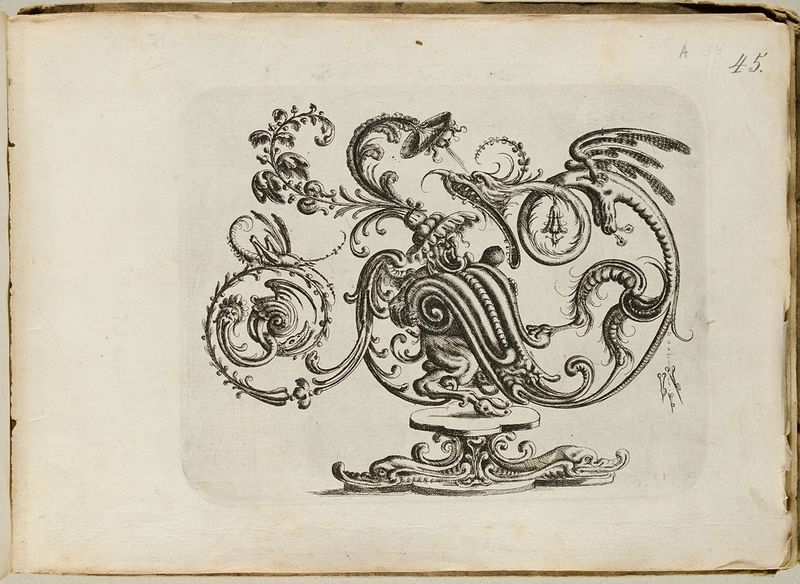
Titel: Groteskes Ornament mit Knorpelwerk, Blatt aus dem 'Neuw Grotteßken Buch'
Künstler: Christoph Jamnitzer
Standort: Hamburg
Institution: Museum für Kunst und Gewerbe Hamburg
Schlagwörter: weiß, blume, blumen, geschwungen, schwarz, delphin, vase, papier, grafik, graphik, ornamente, podest, fotografie, photographie, druckgraphik, druckgrafik, radierung, gestalten, fabelwesen, ungeheuer, drache, monster, groteske, wasserzeichen, fabeltier, rankenwerk, fabeltiere, rankenornament, zwitterwesen, monstrum, knorpelwerk, reproduktionen, 45, druckerzeugnisse, ornamentstich, vorlageblätter